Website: macys
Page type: billing-address
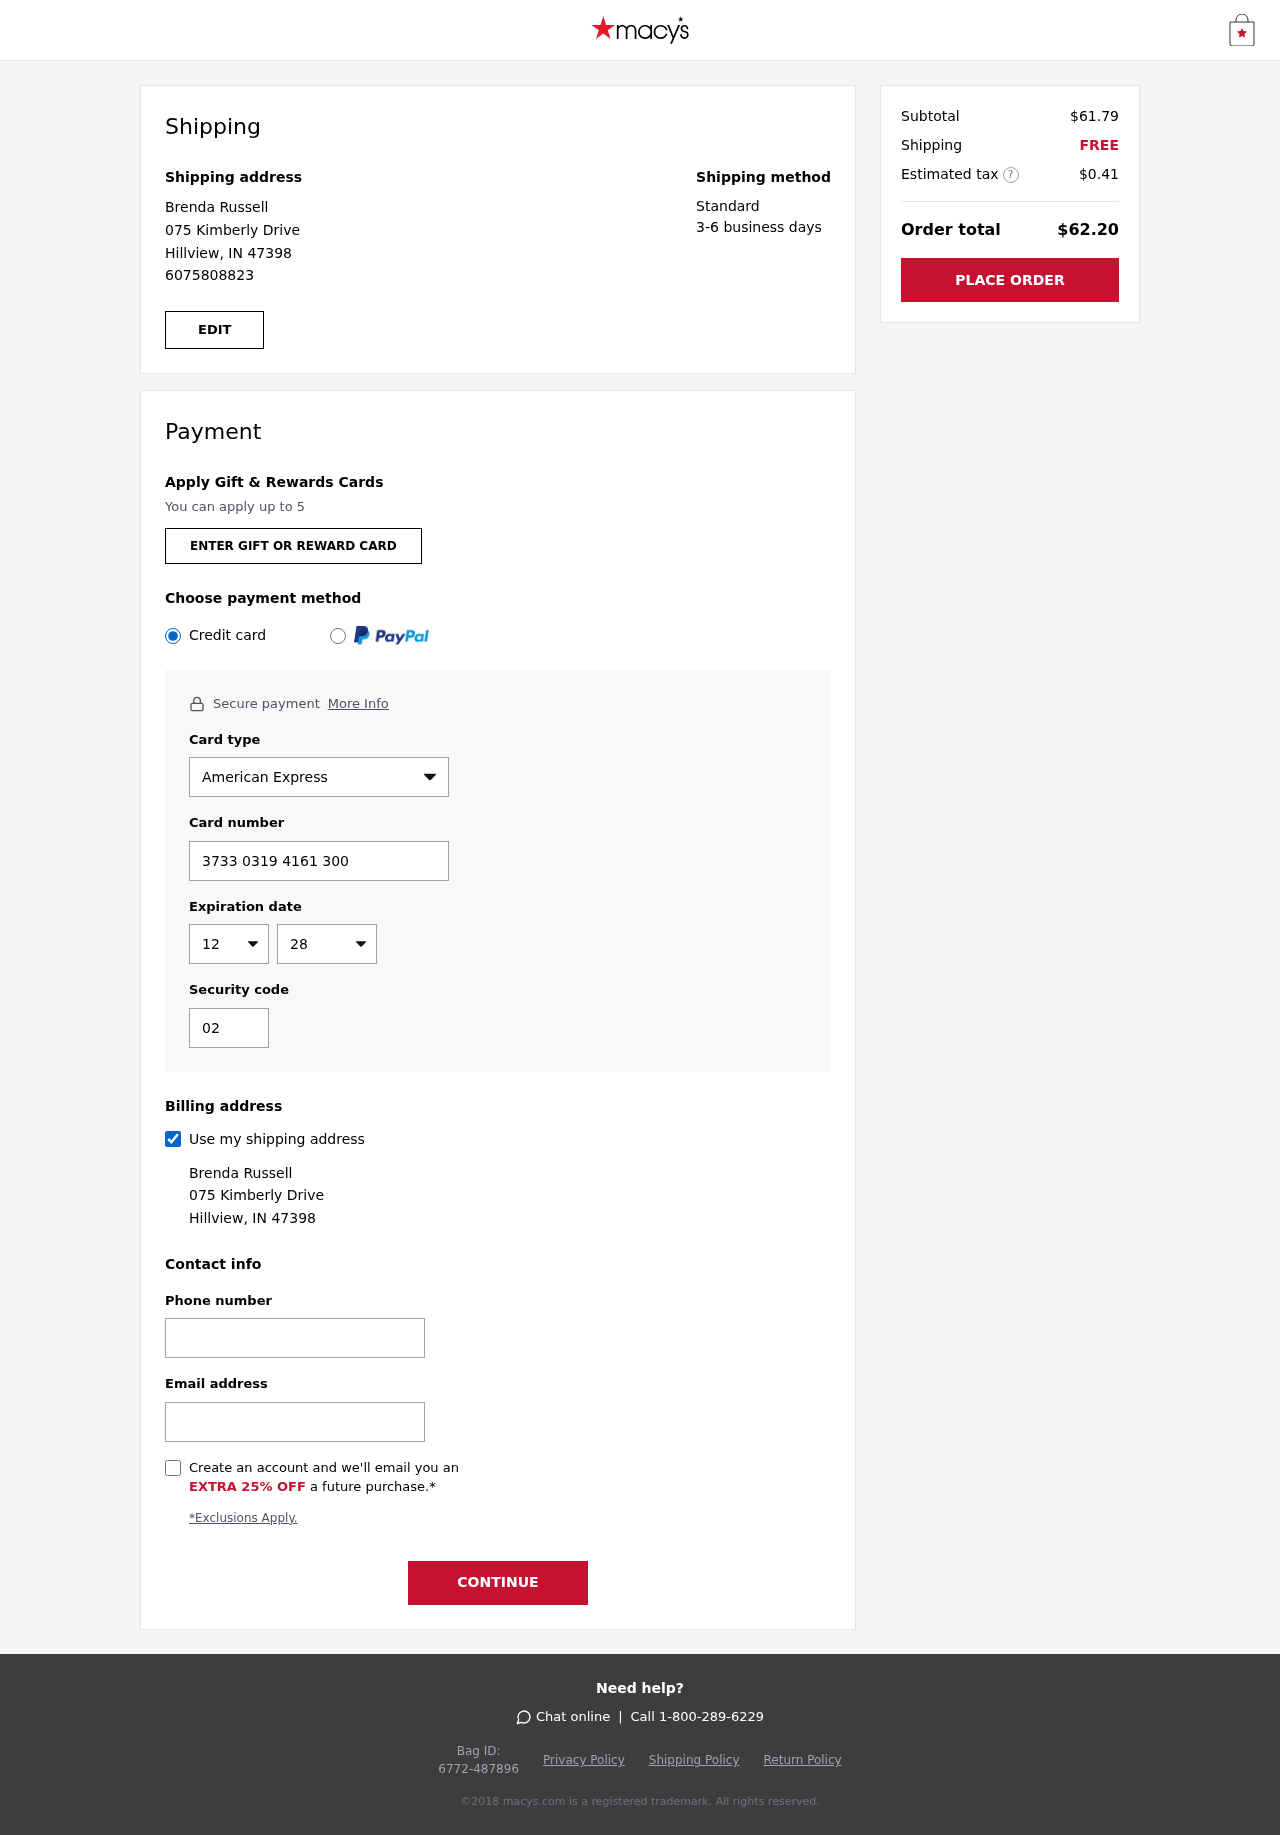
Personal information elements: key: PII_CARD_CVV
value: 0204
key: PII_CARD_EXPIRY_MONTH
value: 12
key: PII_CARD_EXPIRY_YEAR
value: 28
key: PII_CARD_NUMBER
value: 3733 0319 4161 300
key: PII_CARD_TYPE
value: American Express
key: PII_EMAIL
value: brenda.russell@hotmail.com
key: PII_FULLNAME
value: Brenda Russell
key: PII_PHONE
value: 6075808823
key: PII_STREET
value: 075 Kimberly Drive
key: PII_CITY_STATE_ZIP
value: Hillview, IN 47398
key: PII_FIRSTNAME
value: Brenda
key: PII_LASTNAME
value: Russell
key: PII_FULLNAME2
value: Brenda Russell
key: PII_FULLNAME3
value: Brenda Russell
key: PII_FIRSTNAME2
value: Brenda
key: PII_FIRSTNAME3
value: Brenda
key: PII_LASTNAME2
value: Russell
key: PII_LASTNAME3
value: Russell
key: PII_FIRSTNAME_DERIVED
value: Brenda
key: PII_LASTNAME_DERIVED
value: Russell
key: PII_FULLNAME_DERIVED
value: Brenda Russell
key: PII_NAME_FULL_DERIVED
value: Brenda Russell
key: PII_PHONE2
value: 6075808823
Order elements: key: ORDER_SUBTOTAL
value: $61.79
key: ORDER_SHIPPING_COST
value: FREE
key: ORDER_TAX
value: $0.41
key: ORDER_TOTAL
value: $62.20